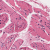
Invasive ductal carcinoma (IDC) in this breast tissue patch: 0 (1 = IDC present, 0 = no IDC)